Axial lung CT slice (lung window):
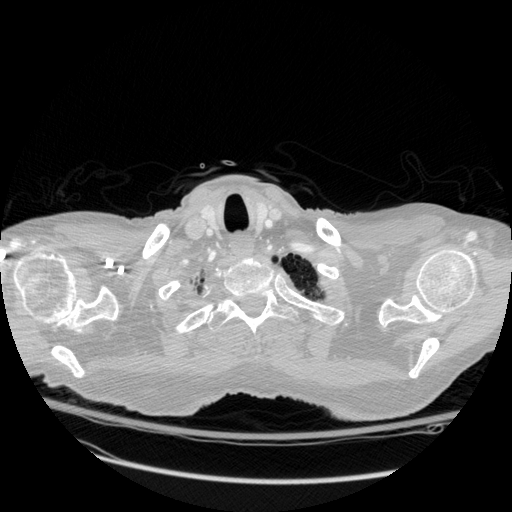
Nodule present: no